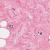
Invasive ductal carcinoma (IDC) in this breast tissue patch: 0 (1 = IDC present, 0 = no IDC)